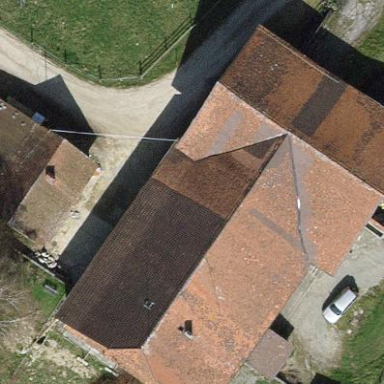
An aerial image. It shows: Farmyard area.